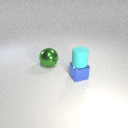
small cyan rubber cylinder above small blue metal cube